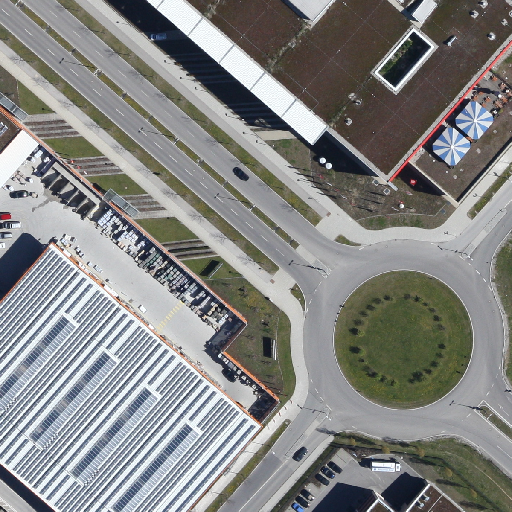
Referring expression: long truck in the parking area